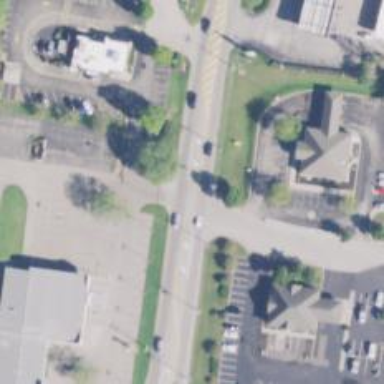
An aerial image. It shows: Tertiary road surrounded by retail establishments.